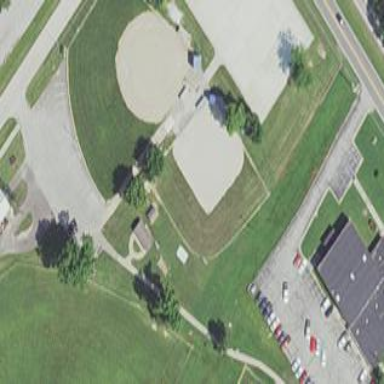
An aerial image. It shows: Baseball pitch for leisure land.